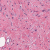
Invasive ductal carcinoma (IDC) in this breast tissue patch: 0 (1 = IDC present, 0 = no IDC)